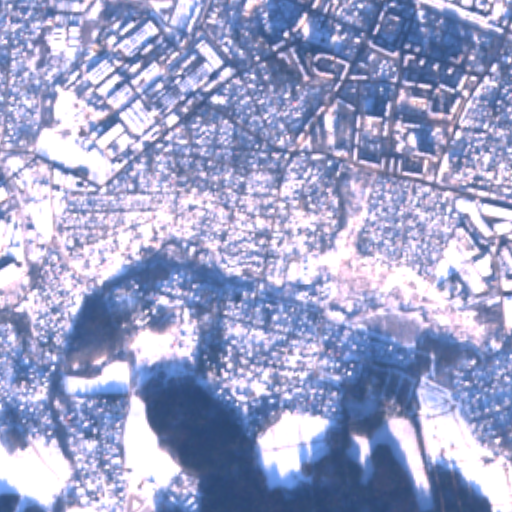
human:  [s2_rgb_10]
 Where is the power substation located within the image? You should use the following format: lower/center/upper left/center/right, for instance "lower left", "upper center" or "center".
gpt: The power substation is located in the upper of the image.
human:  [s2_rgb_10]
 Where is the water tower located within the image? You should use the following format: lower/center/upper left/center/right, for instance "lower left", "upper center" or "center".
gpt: The water tower is located in the upper left of the image.
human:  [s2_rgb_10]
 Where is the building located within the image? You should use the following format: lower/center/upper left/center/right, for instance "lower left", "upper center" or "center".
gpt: There is no building in the image.